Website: home-depot
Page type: customer-info-address
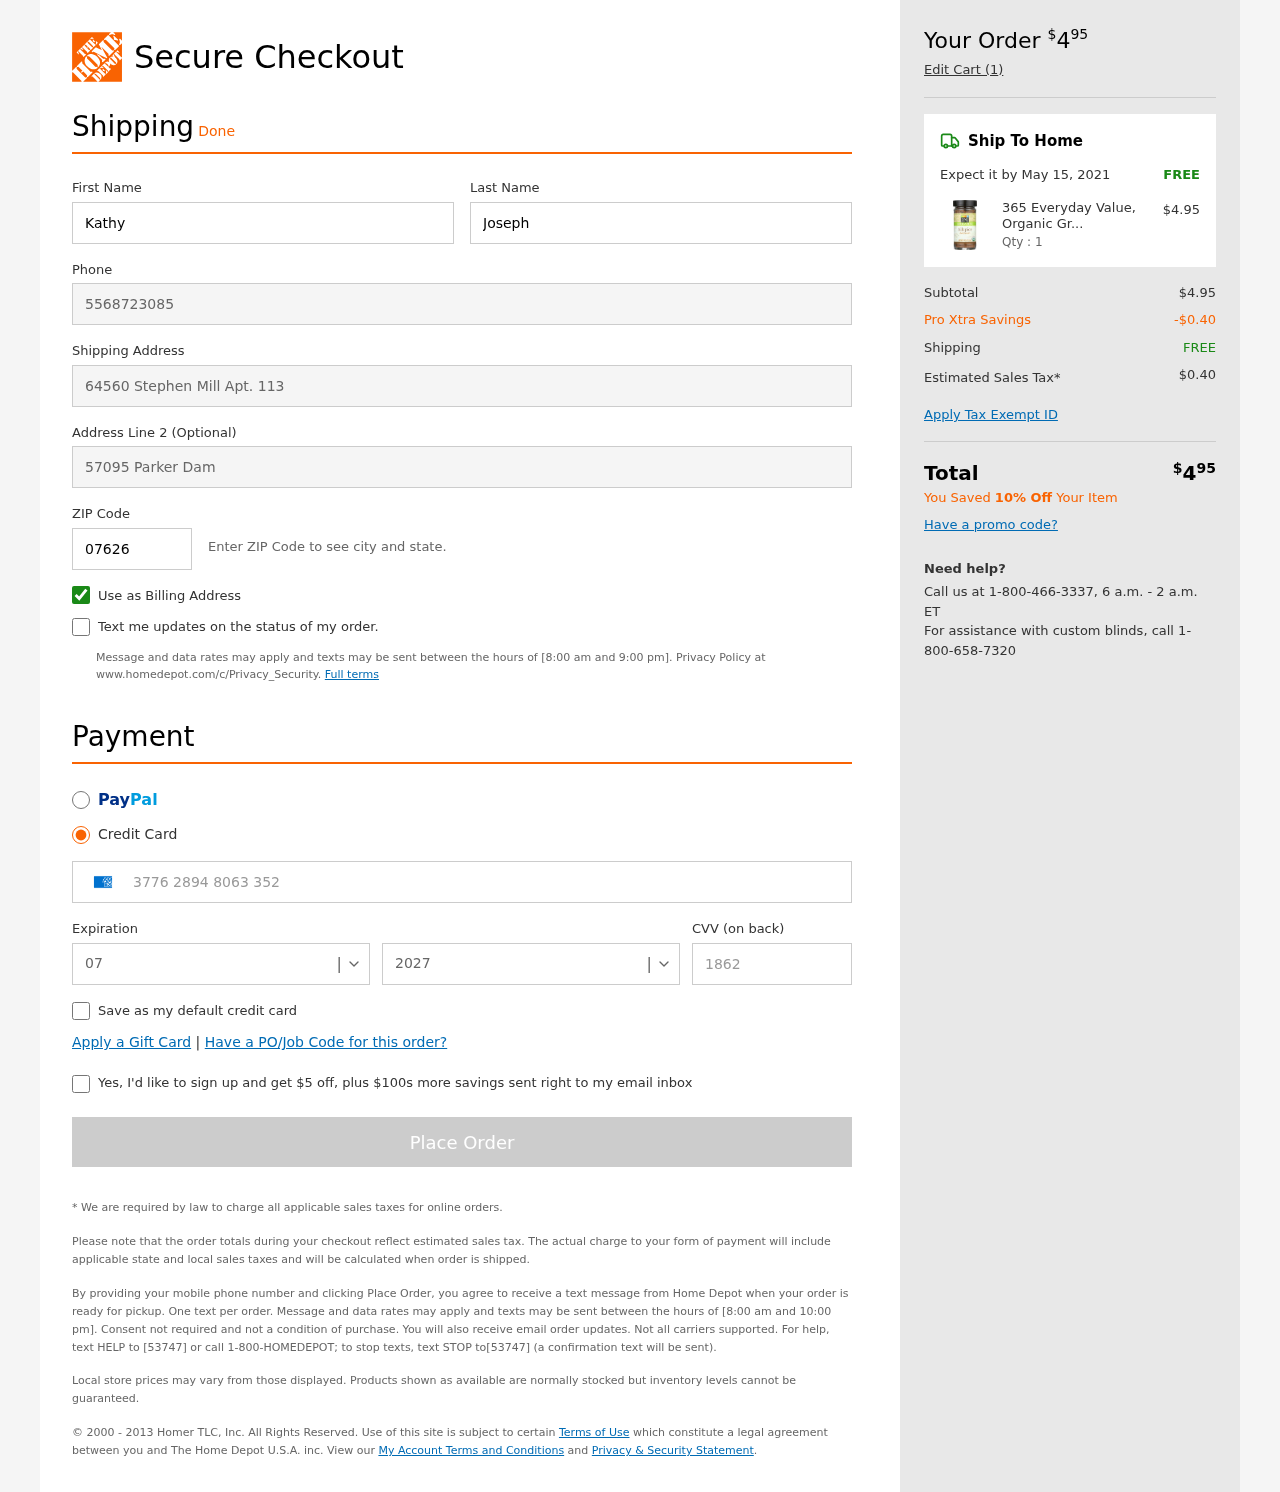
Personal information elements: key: PII_CARD_CVV
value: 1862
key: PII_CARD_EXPIRY_MONTH
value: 07
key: PII_CARD_EXPIRY_YEAR
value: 27
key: PII_CARD_NUMBER
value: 3776 2894 8063 352
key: PII_FIRSTNAME
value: Kathy
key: PII_LASTNAME
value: Joseph
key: PII_PHONE
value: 5568723085
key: PII_POSTCODE
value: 07626
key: PII_STREET
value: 64560 Stephen Mill Apt. 113
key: PII_STREET2
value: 57095 Parker Dam
Product elements: key: PRODUCT1_NAME
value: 365 Everyday Value, Organic Ground Allspice, 1.83 oz
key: PRODUCT1_PRICE
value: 4.95
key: PRODUCT1_QUANTITY
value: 1
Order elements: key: ORDER_TOTAL
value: $495
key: ORDER_NUM_ITEMS
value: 1
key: ORDER_DELIVERY_DATE
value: May 15, 2021
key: ORDER_SHIPPING_COST
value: FREE
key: ORDER_SUBTOTAL
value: $4.95
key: ORDER_DISCOUNT
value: -$0.40
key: ORDER_SHIPPING_COST2
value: FREE
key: ORDER_TAX
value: $0.40
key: ORDER_TOTAL2
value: $495
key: ORDER_SAVINGS_MESSAGE
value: You Saved 10% Off Your Item